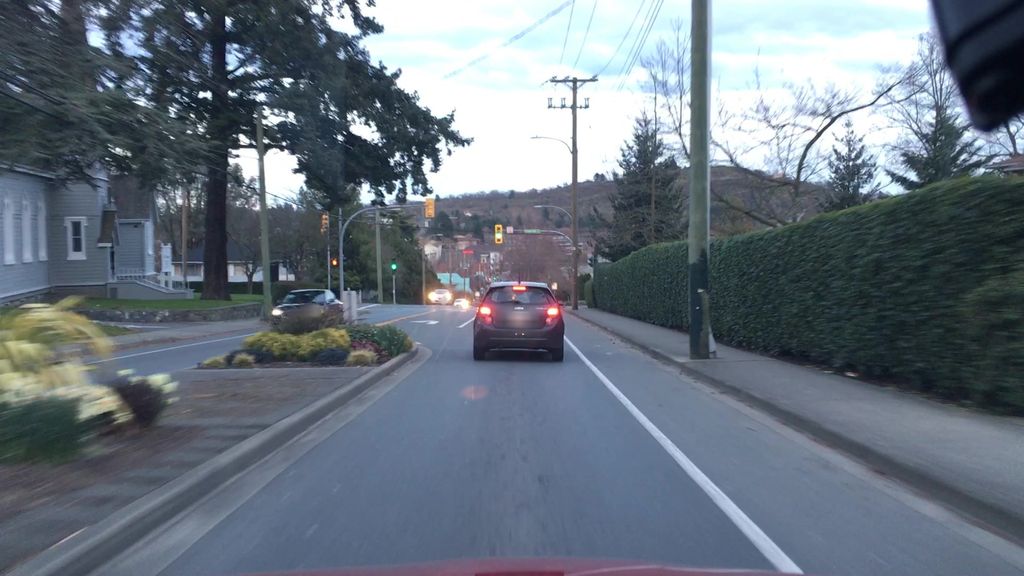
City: victoria